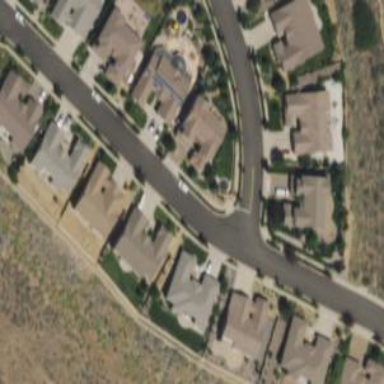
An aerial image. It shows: Residential road with asphalt surface and separate sidewalk.